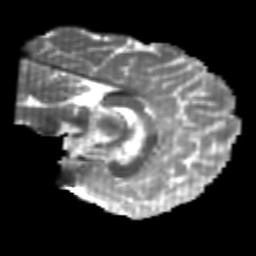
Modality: T2w
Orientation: sagittal
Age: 23
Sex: male
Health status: healthy
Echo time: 0.074 s